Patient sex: M
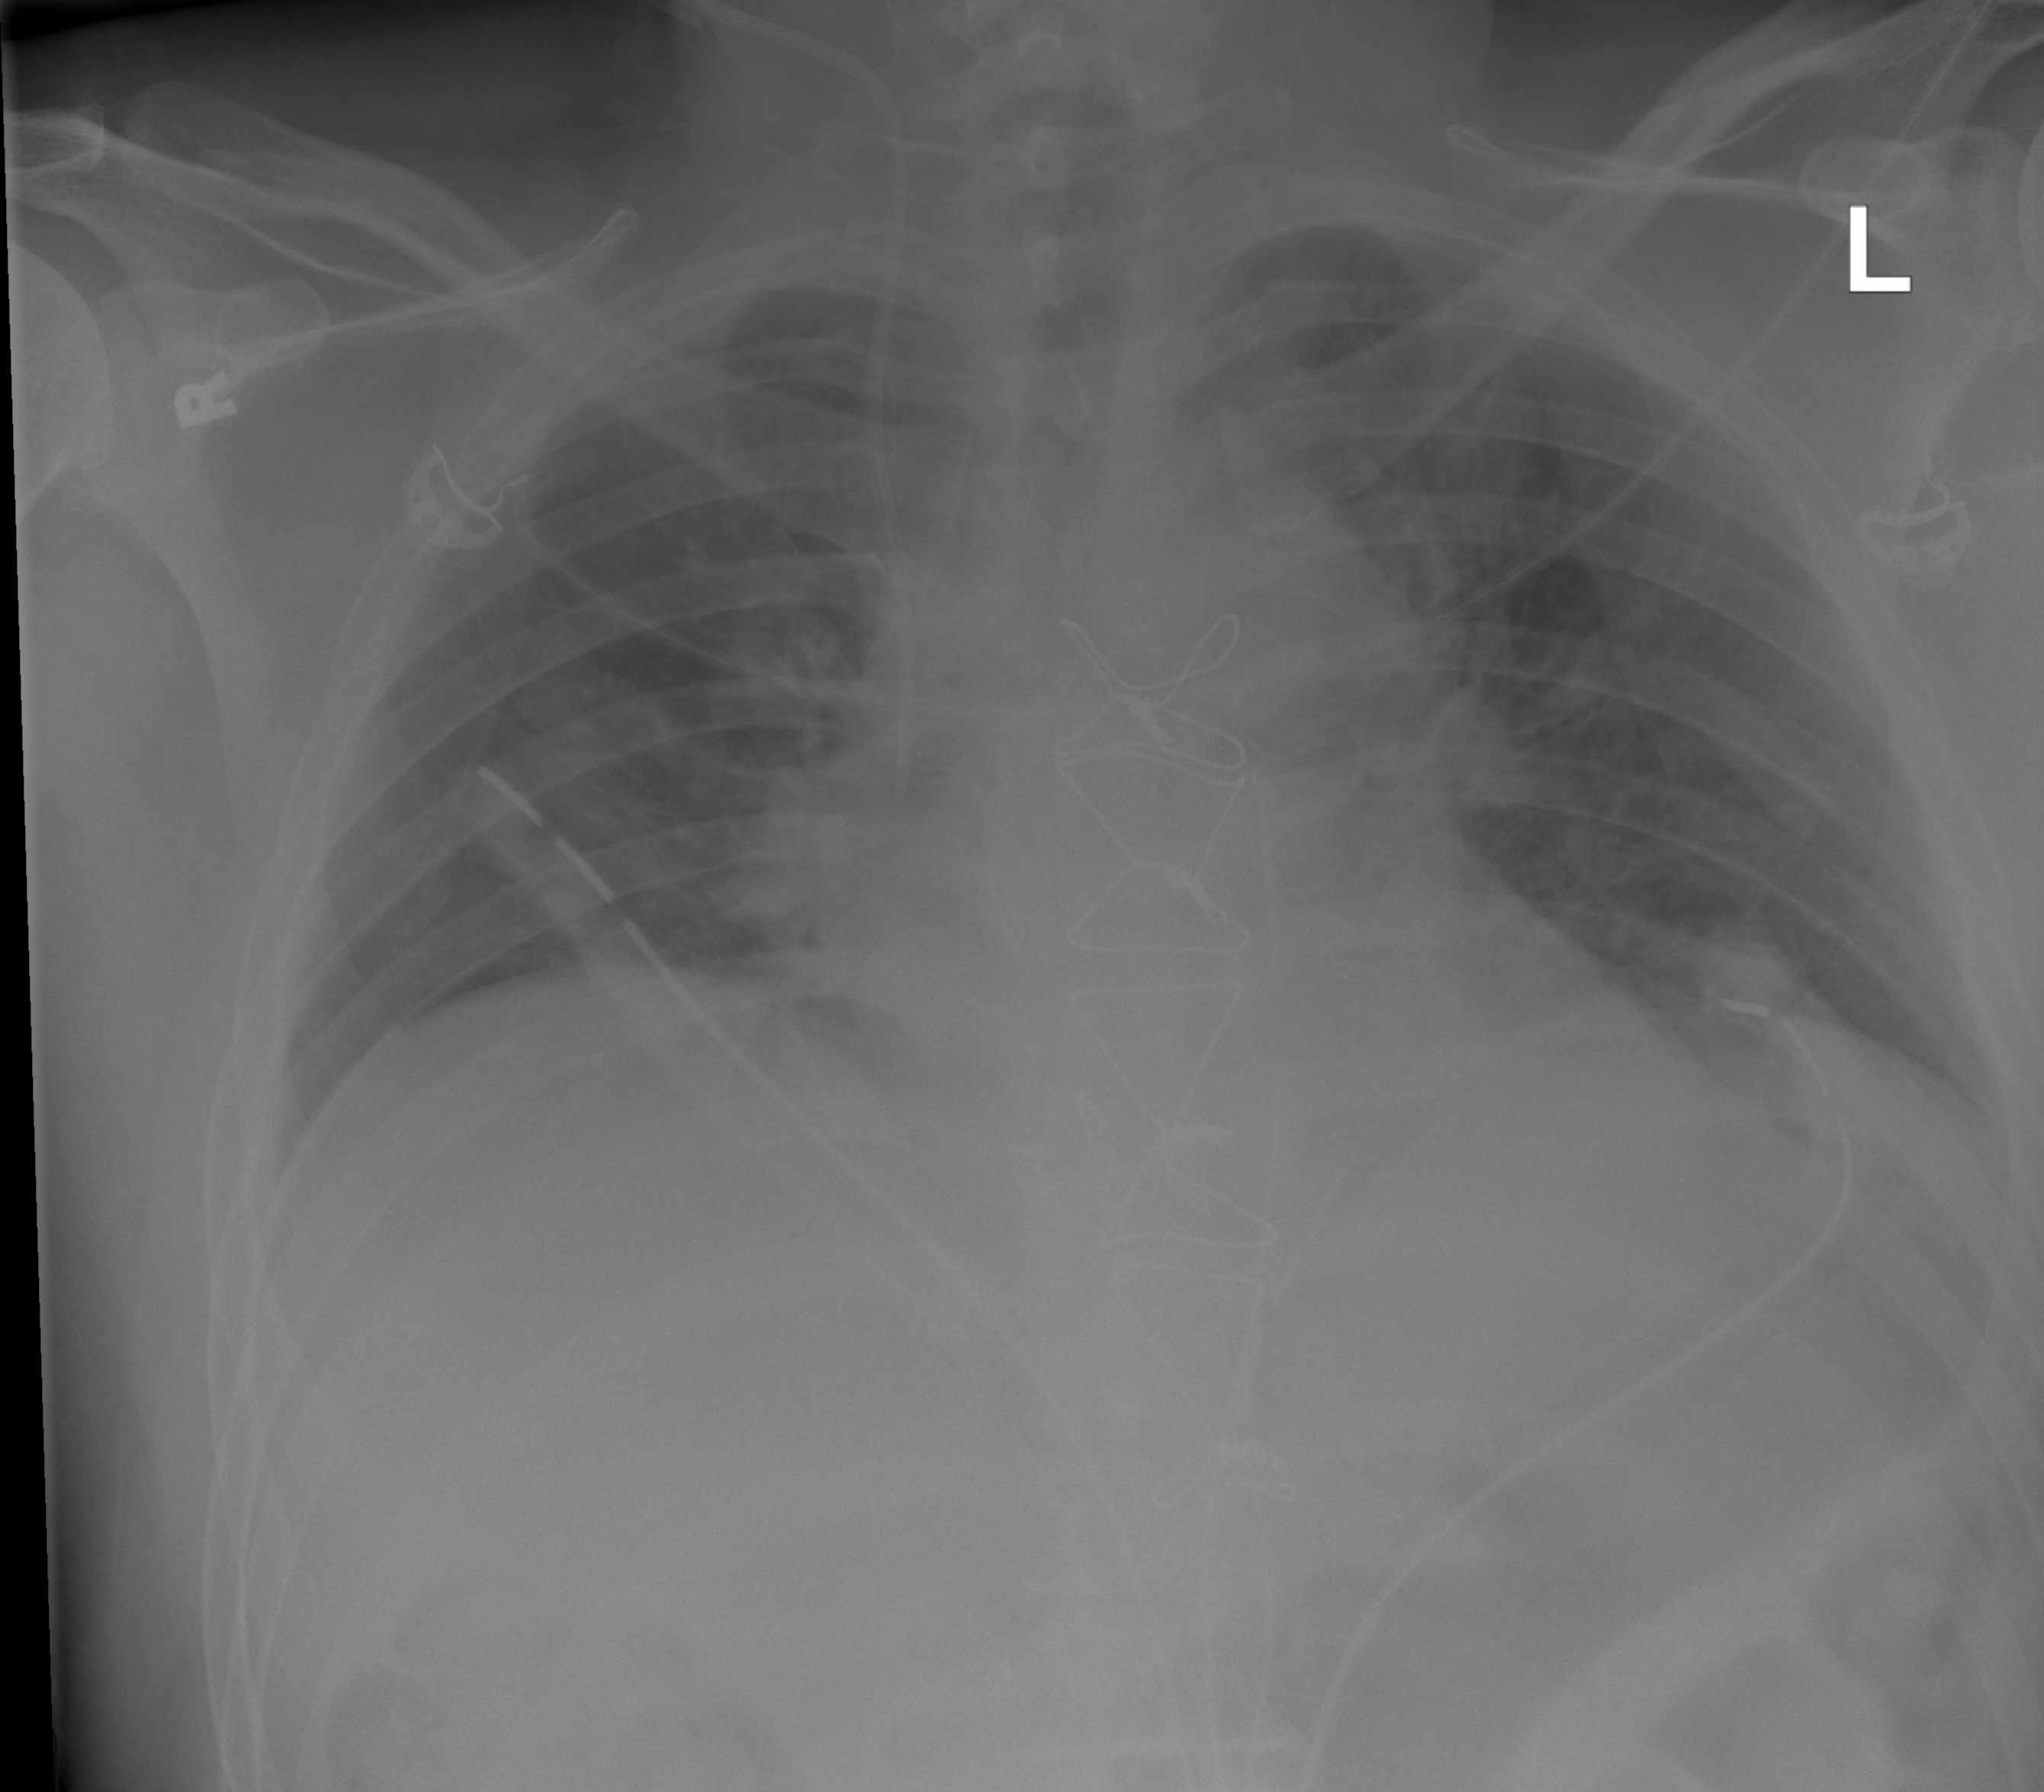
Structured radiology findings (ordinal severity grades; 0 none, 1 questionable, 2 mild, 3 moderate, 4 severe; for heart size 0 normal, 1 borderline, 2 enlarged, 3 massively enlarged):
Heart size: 0
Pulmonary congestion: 0
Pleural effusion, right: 0
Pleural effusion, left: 0
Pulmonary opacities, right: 0
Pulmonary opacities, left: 0
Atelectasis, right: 1
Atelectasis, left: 1